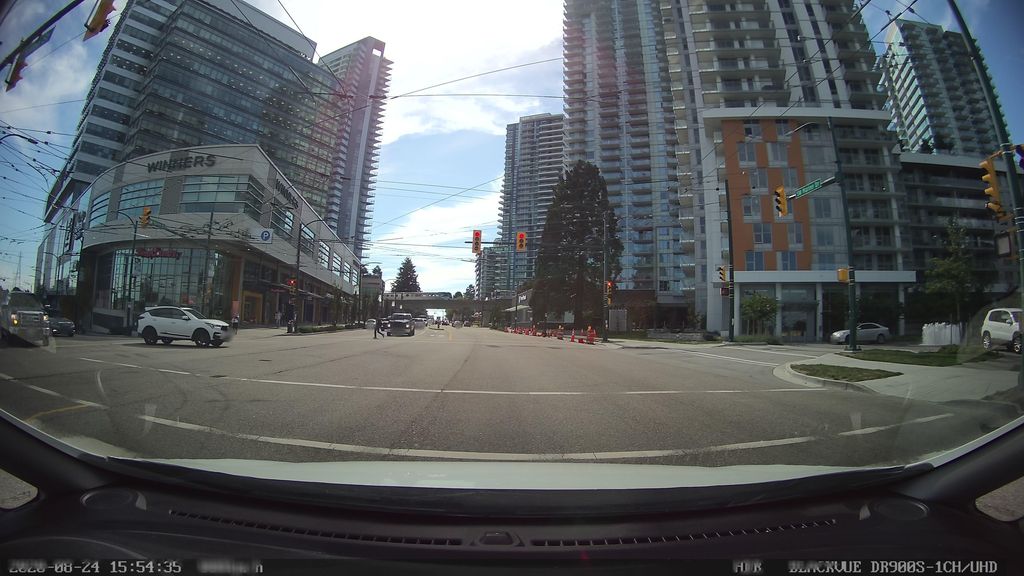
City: vancouver